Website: home-depot
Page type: billing-address
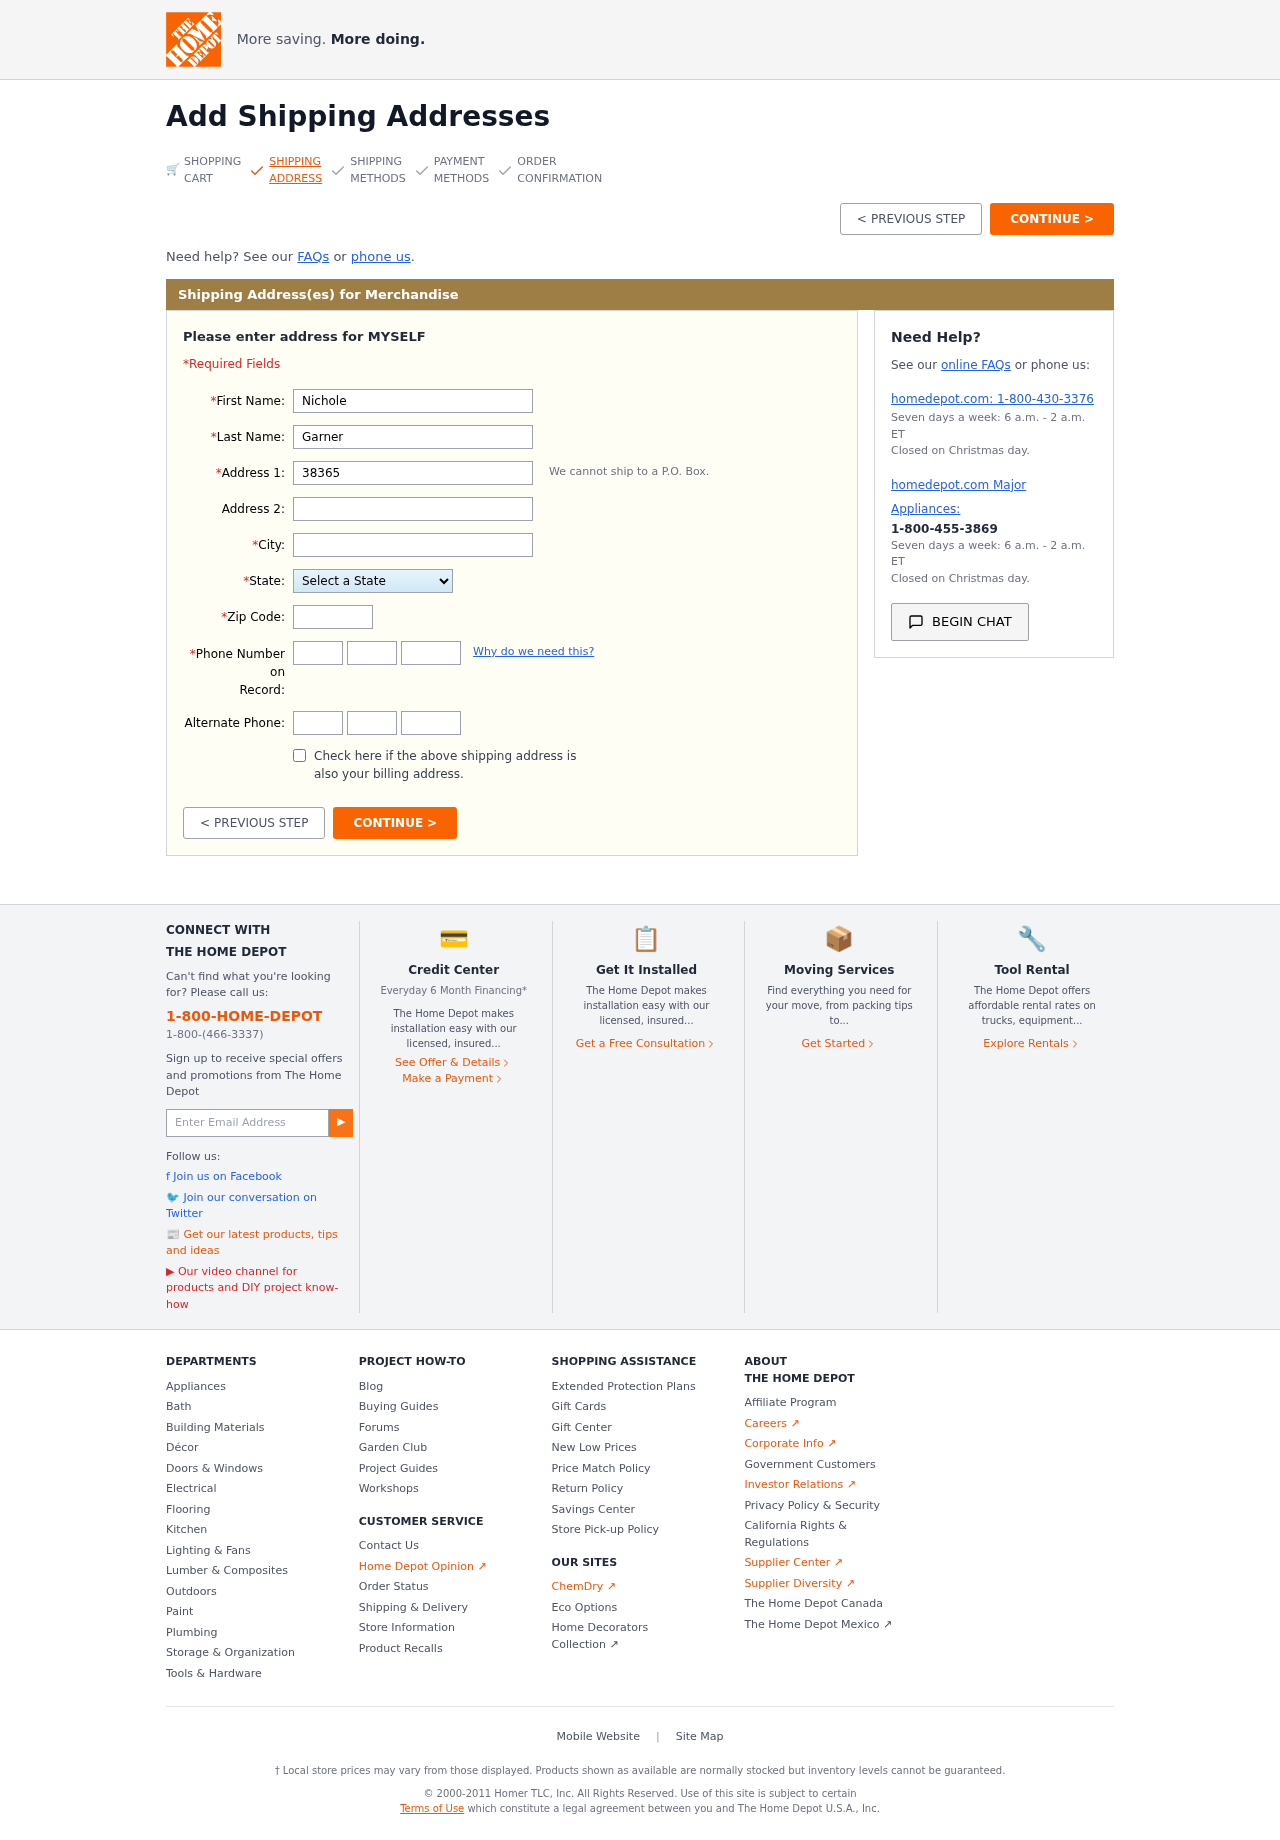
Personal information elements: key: PII_STATE
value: Missouri
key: PII_FIRSTNAME
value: Nichole
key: PII_LASTNAME
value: Garner
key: PII_STREET
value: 38365 Brian Pass
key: PII_STREET2
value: Apt. 357
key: PII_CITY
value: Annafurt
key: PII_POSTCODE
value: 50390
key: PII_PHONE_AREA
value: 535
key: PII_PHONE_PREFIX
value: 975
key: PII_PHONE_LINE
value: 2826
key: PII_PHONE_ALT_AREA
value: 430
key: PII_PHONE_ALT_PREFIX
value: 583
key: PII_PHONE_ALT_LINE
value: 3995